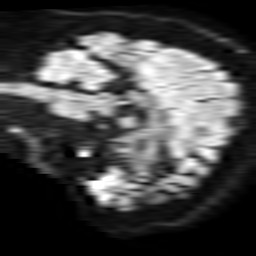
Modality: TRACE
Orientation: sagittal
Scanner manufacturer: philips
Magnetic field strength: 1.5 T
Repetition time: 3.393 s
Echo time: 0.06922 s